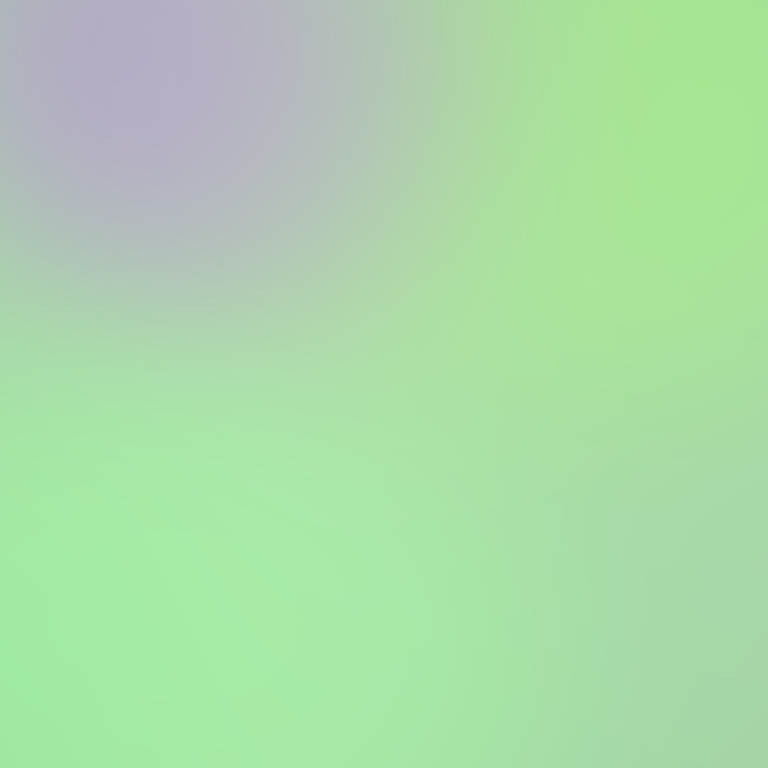
Abstract light effect, smooth gradient from soft green to pale lavender, calm atmosphere, diffuse light, no room, no furniture, no objects.